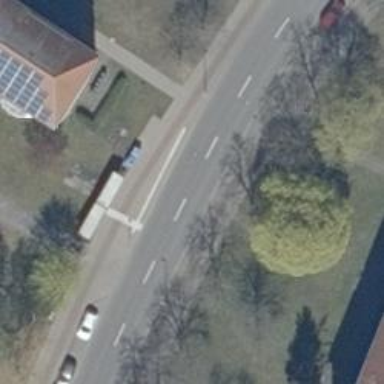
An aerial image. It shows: Public transport stop position.